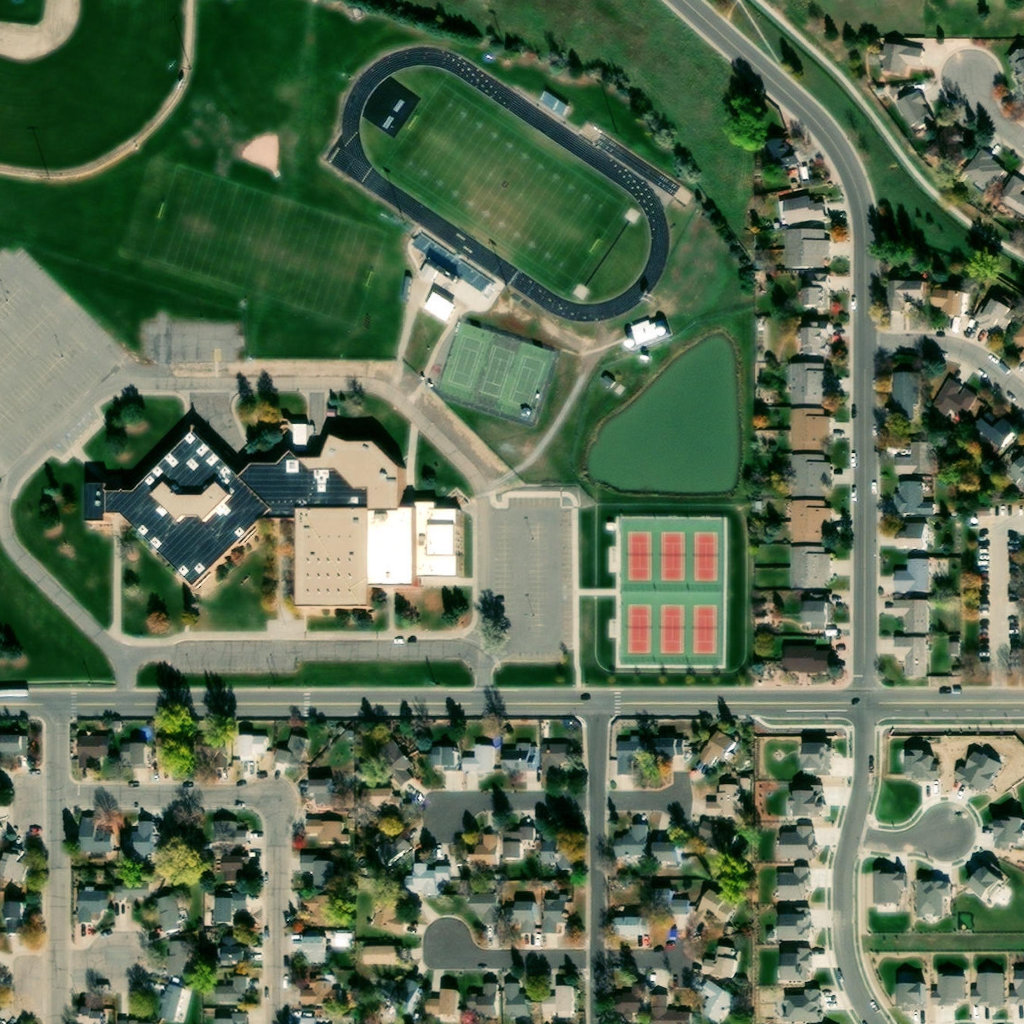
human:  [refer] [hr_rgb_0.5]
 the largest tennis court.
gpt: <box>[[60, 50, 70, 65, 0]]</box>